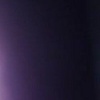
Label: space